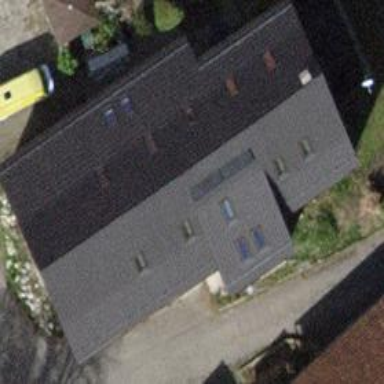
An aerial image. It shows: Detached building with gabled tile roof.